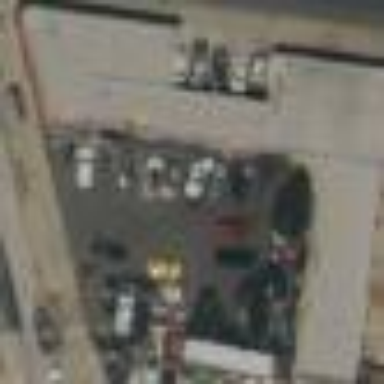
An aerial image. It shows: Commercial building.